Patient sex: M
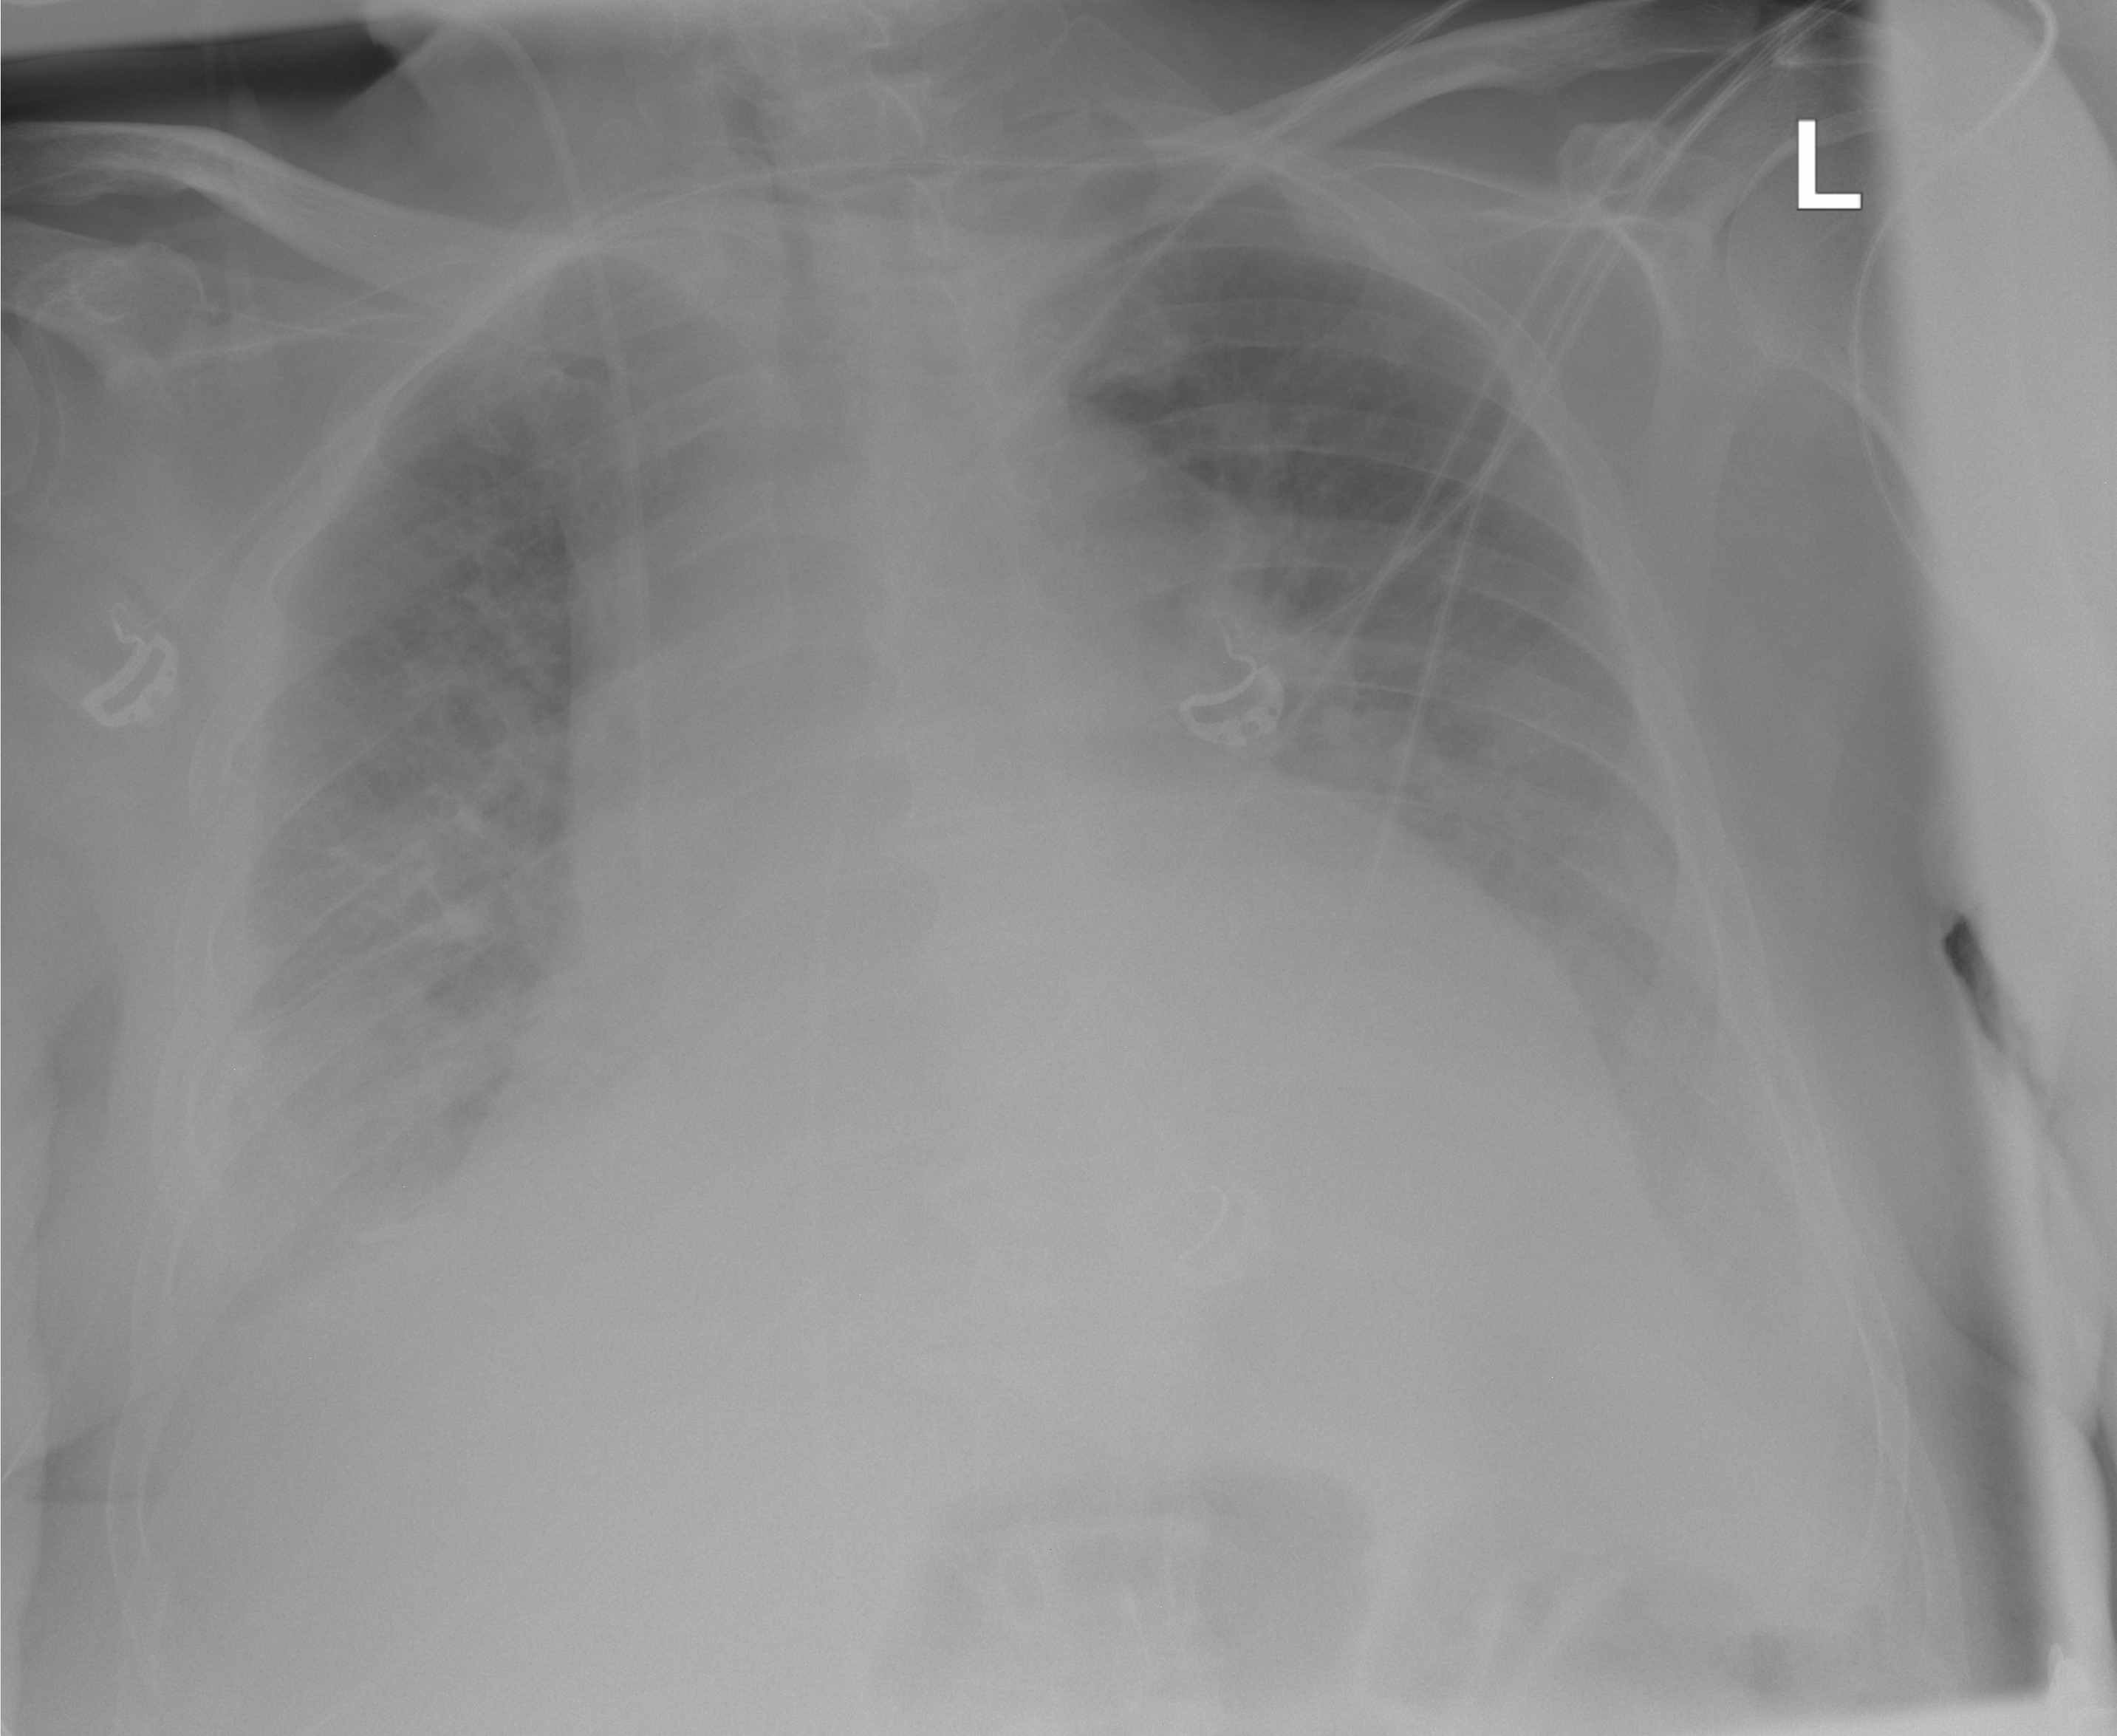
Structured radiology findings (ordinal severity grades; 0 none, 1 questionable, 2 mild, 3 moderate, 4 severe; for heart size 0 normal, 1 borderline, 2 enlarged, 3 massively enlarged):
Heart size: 2
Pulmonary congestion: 2
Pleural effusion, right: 2
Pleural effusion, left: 2
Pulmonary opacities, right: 2
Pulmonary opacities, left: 0
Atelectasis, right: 2
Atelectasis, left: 2